Interaction volume radius: 5 \u00c5
Interaction volume height: 10 \u00c5
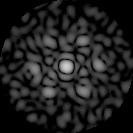
Disorder parameter: 0.6529